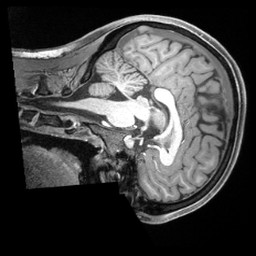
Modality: T1w
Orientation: sagittal
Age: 20
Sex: female
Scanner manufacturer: siemens
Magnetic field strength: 3 T
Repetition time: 2.4 s
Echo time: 0.00226 s